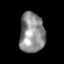
Tissue: skin
Cell type: Epithelial cells
Senescence score: 0.2191
Nuclear area (px): 985
Mean DAPI intensity: 141.042